Current action and preconditions to check: trajectory_clear

Your task: For each precondition in the list above, predict whether it will hold at this action.

Consider the current scene as observed from the mobile robot's camera, and analyze the predicted future states of all dynamic agents (e.g., people, animals, vehicles, or any moving entities) within the NEXT SECOND.

IMPORTANT: Only answer "very likely" if you are absolutely certain—based on strong, clear evidence—that a dynamic agent will violate the precondition in the predicted future state. Do NOT answer "very likely" for unlikely, ambiguous, or low-probability risks.

Ask yourself for each precondition: Is there a high probability, with clear and convincing evidence, that the predicted future states of any dynamic agent will interfere with the predicted future state of the currently executing action within the NEXT SECOND, causing that precondition to fail?

Assess the risk level based on these predictions. Use "likely" or "very likely" if motions create a clear risk of interference.

Use "neutral" or "improbable" if agents are nearby but their predicted paths are clearly diverging or non-conflicting.

Failure Risk Categories: "very improbable", "improbable", "neutral", "likely", "very likely"

Answer Format: Output ONLY the probability_of_failure value from these categories: "very improbable", "improbable", "neutral", "likely", "very likely"

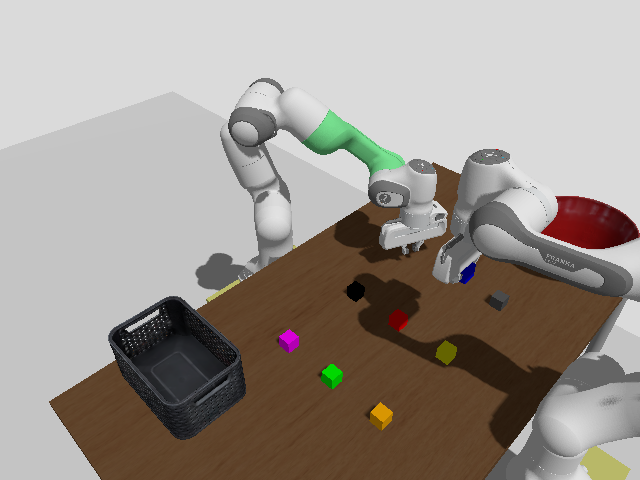

Answer: very improbable